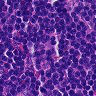
Metastatic tissue present: no